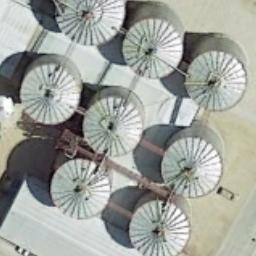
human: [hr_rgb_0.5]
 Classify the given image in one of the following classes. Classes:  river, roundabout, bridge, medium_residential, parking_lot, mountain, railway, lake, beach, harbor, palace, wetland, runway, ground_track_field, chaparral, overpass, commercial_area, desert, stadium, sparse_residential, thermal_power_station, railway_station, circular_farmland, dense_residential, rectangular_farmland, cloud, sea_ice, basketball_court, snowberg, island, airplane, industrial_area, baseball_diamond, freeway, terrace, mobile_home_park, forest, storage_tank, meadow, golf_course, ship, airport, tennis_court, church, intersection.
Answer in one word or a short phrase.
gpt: storage_tank